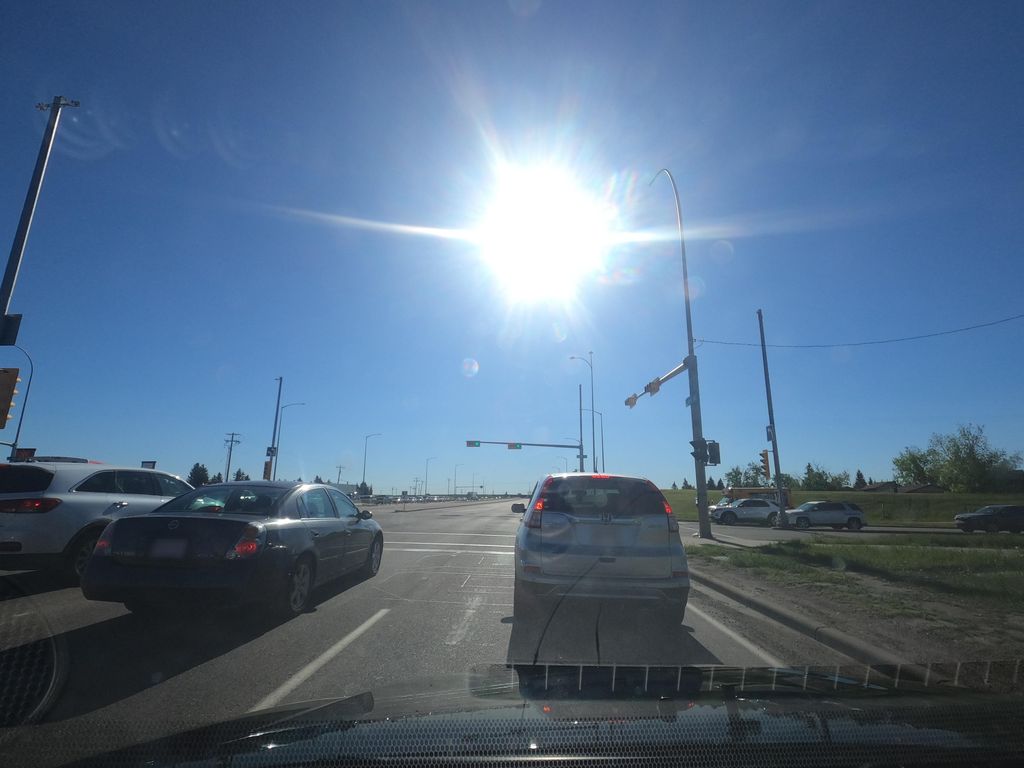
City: calgary